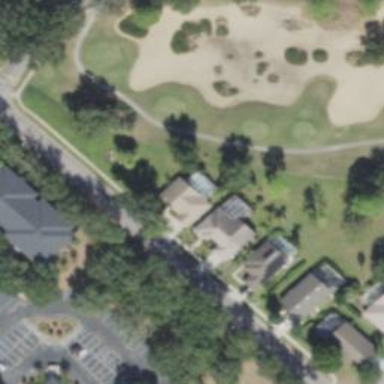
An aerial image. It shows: Path used for both walking and golf.